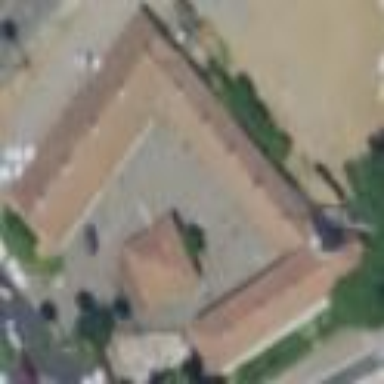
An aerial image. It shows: Building that is motel.